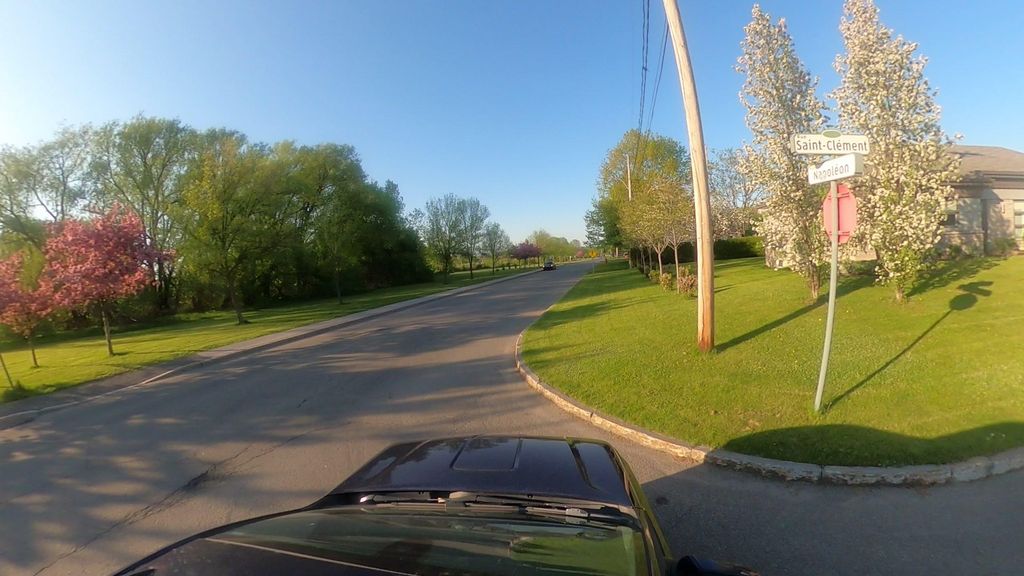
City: quebec_city